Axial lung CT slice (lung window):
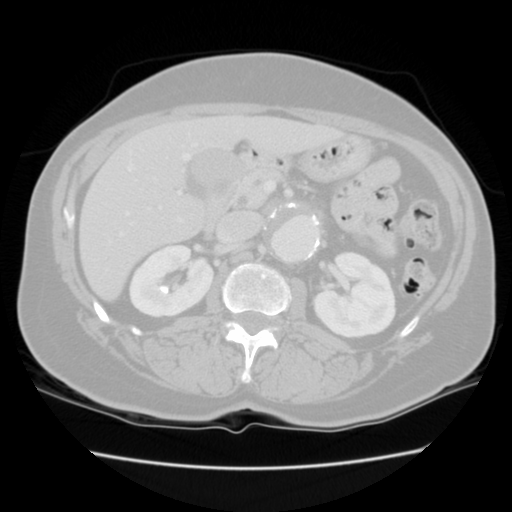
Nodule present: no